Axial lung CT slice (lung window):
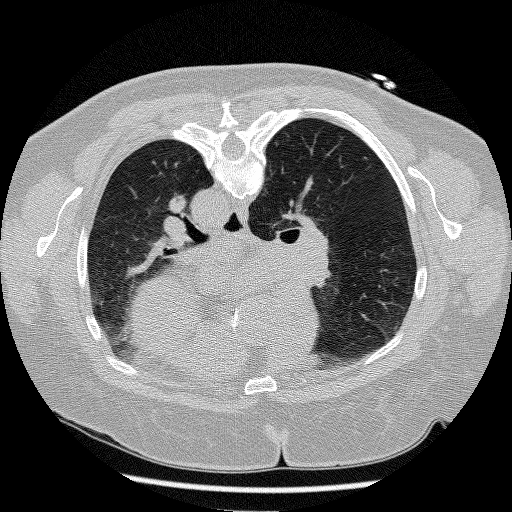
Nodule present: no